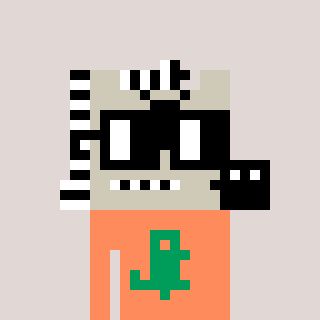
a pixel art character with square black glasses, a zebra-shaped head and a peachy-colored body on a warm background